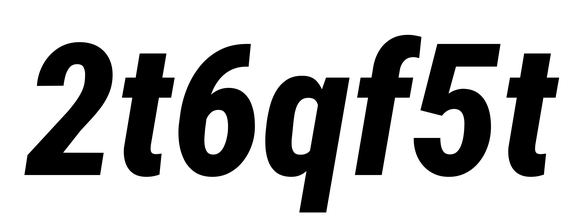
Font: Roboto-Italic_Condensed_ExtraBold_Italic